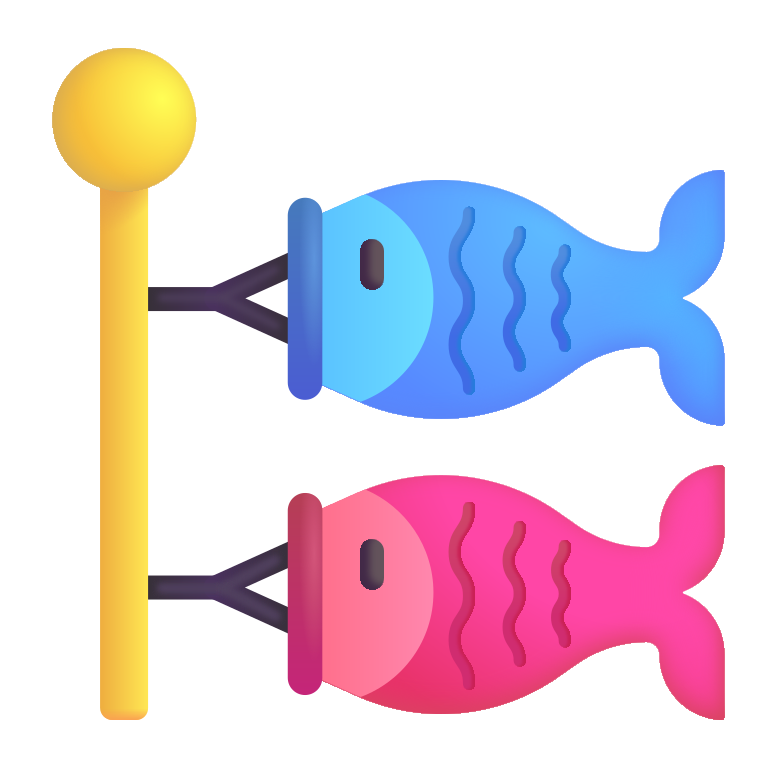
carp streamer color